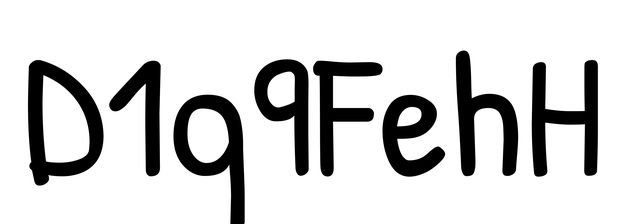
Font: PatrickHand-Regular